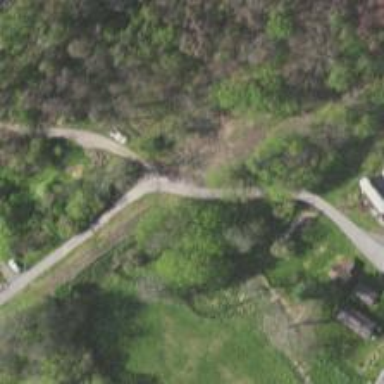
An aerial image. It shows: Abandoned railway track beside cycleway.